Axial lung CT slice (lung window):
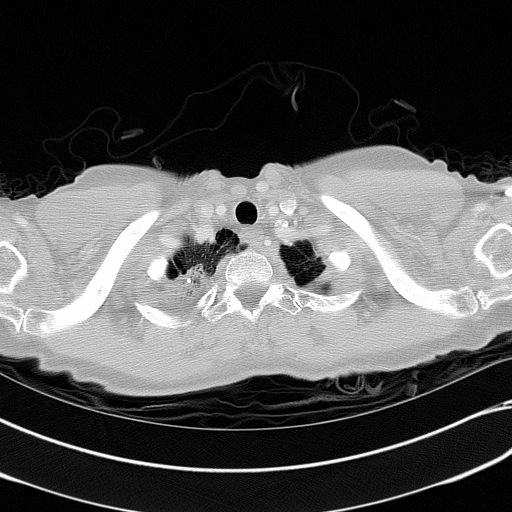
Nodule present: no